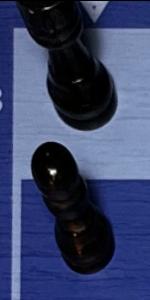
Label: Pawn_Black